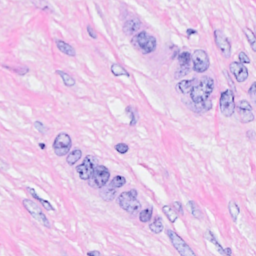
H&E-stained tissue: Breast